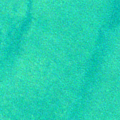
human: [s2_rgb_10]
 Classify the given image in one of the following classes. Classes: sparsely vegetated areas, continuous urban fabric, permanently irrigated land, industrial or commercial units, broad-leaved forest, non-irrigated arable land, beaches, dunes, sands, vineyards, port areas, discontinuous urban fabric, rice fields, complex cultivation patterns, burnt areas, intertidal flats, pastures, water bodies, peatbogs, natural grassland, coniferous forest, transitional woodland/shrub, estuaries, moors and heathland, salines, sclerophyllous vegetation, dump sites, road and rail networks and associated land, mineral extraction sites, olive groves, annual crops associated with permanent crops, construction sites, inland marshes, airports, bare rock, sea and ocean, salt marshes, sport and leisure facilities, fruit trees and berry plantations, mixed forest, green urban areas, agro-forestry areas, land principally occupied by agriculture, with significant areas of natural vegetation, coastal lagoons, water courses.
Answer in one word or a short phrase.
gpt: sea and ocean